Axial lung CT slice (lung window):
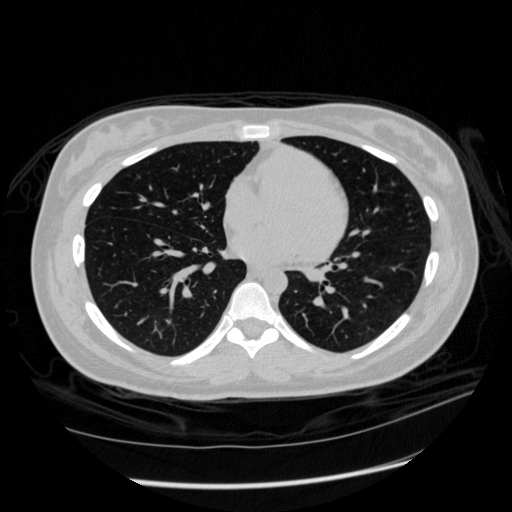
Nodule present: no